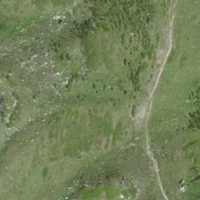
EUNIS habitat code: 26
Species observed at this site:
Silene acaulis
Juniperus communis
Nucifraga caryocatactes
Saxifraga exarata
Anthyllis vulneraria